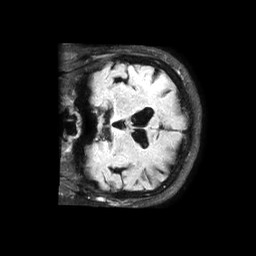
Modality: FLAIR
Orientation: coronal
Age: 74
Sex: female
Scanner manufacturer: philips
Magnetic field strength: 1.5 T
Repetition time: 6 s
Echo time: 0.1019 s